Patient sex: M
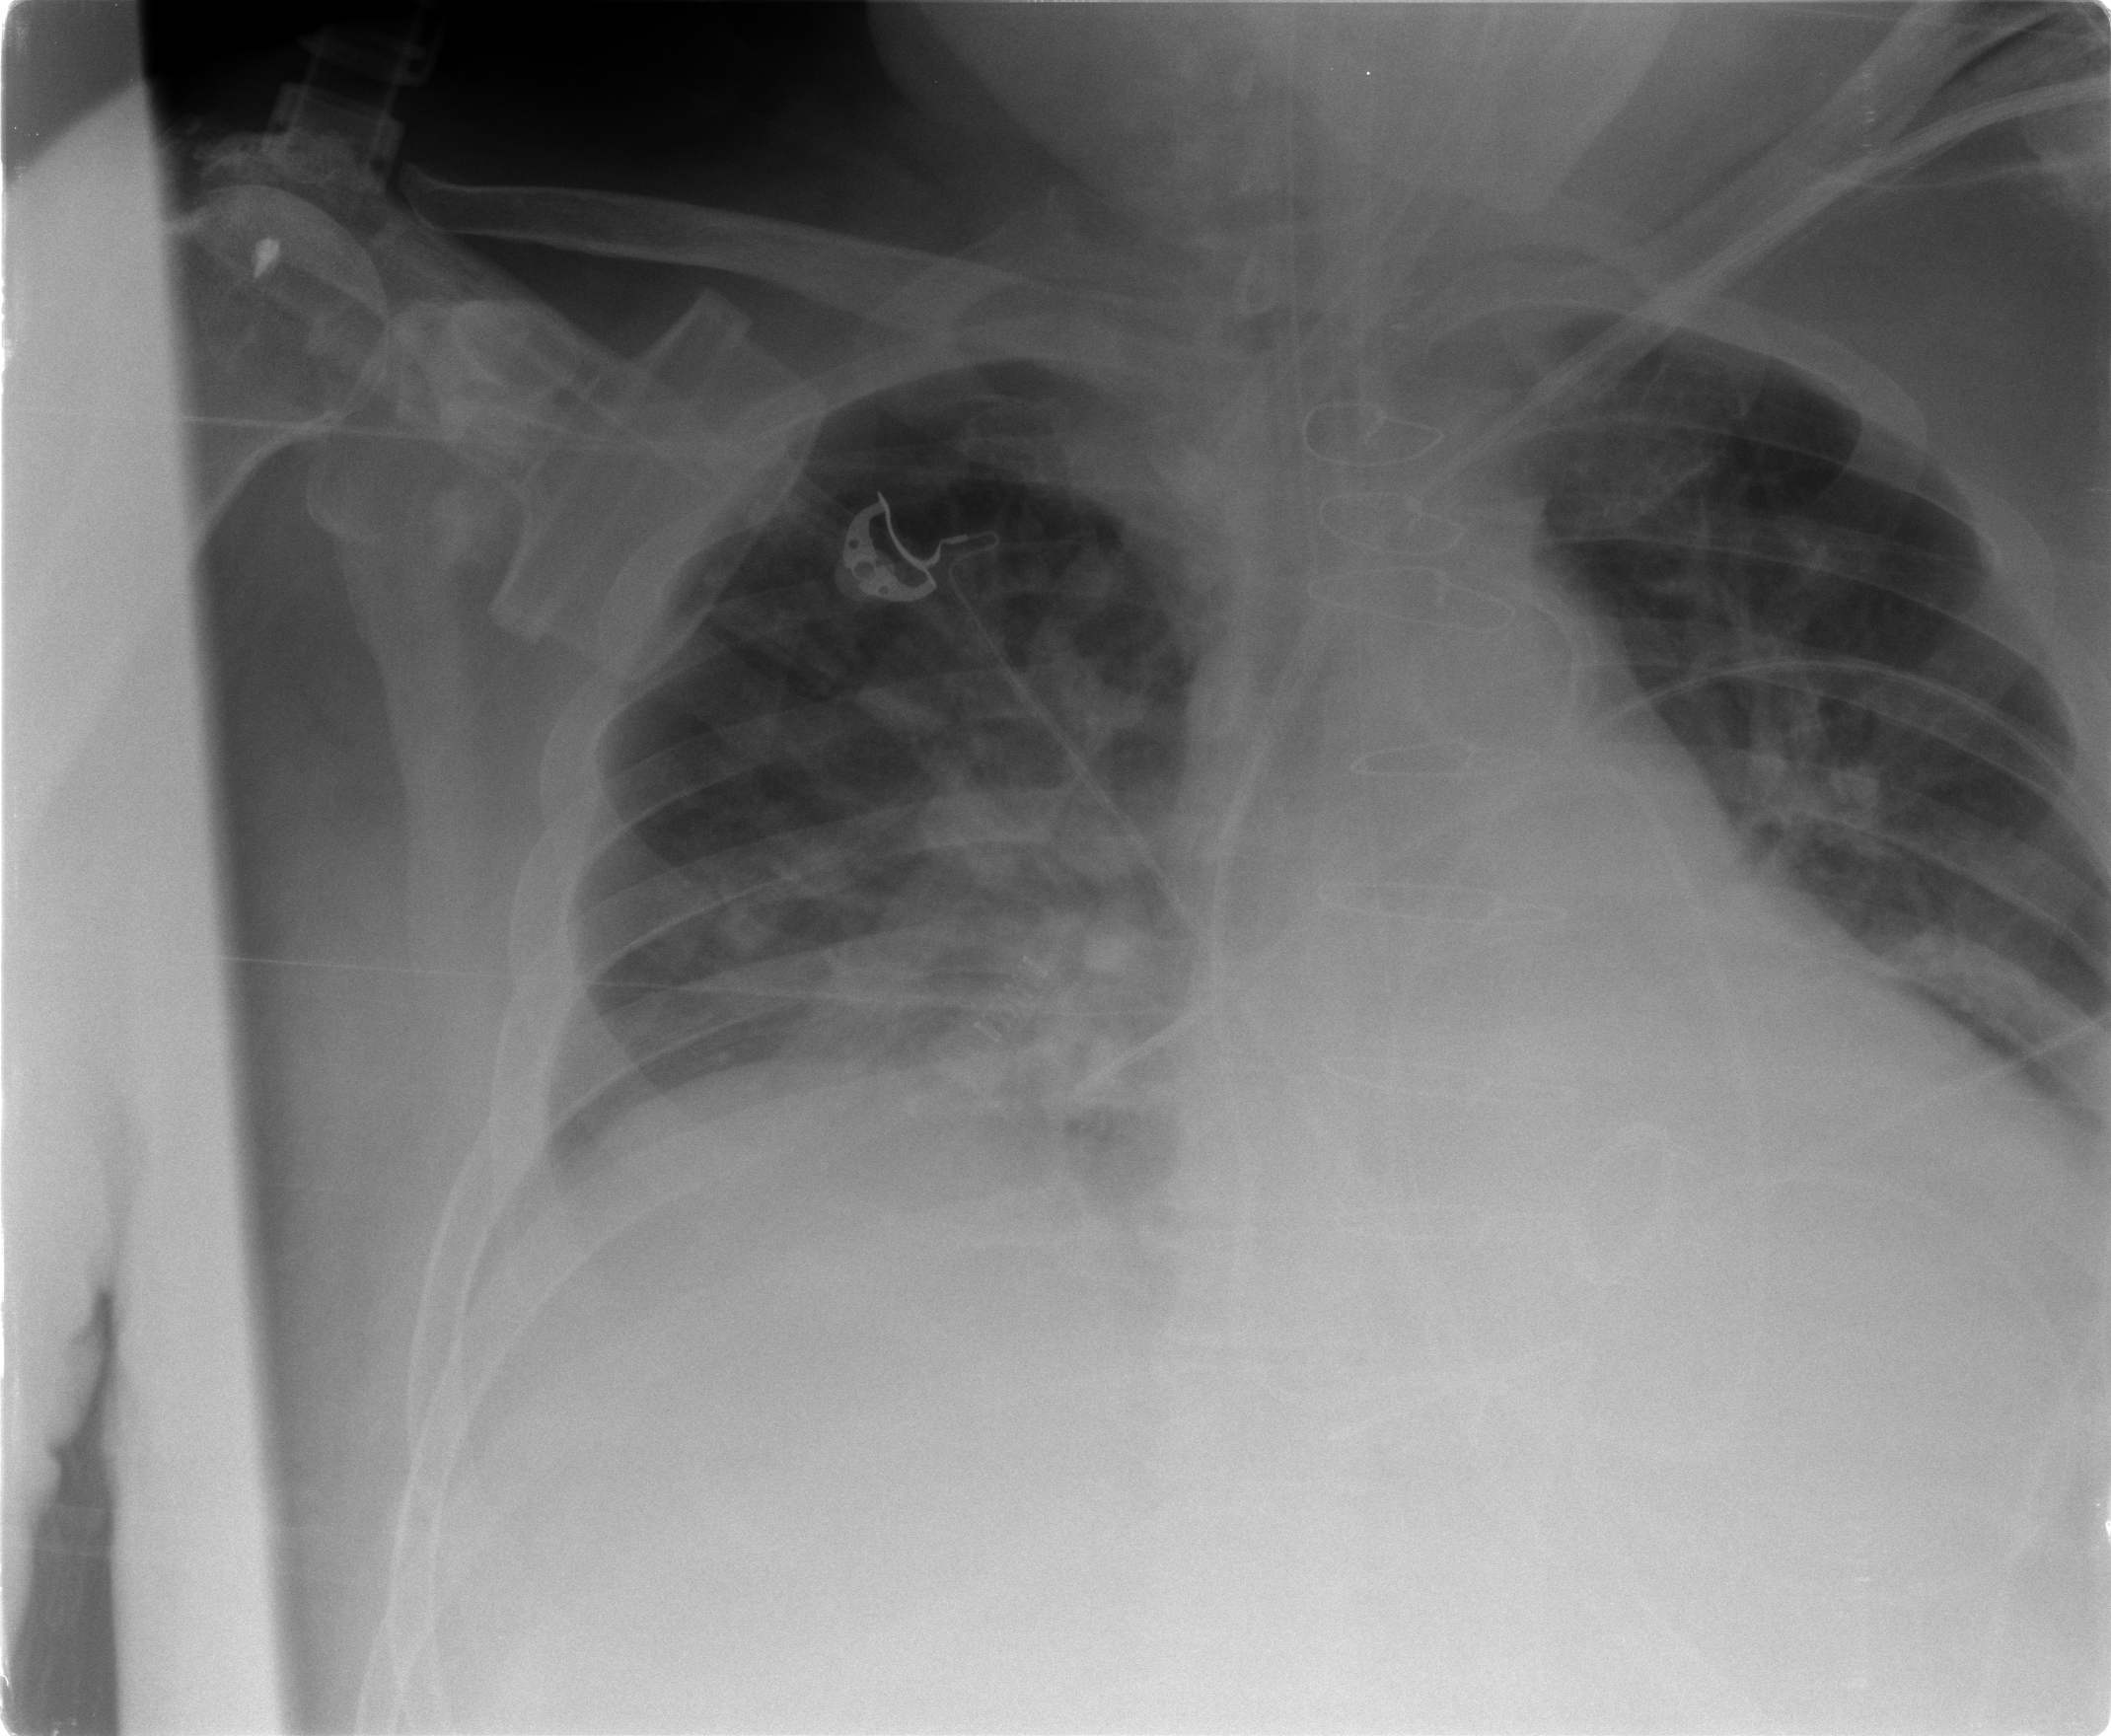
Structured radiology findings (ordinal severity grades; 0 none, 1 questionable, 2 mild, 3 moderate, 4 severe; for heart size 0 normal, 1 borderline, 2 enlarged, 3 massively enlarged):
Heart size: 2
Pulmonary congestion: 2
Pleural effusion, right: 0
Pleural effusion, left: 0
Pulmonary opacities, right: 1
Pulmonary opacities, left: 1
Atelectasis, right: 3
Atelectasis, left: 2